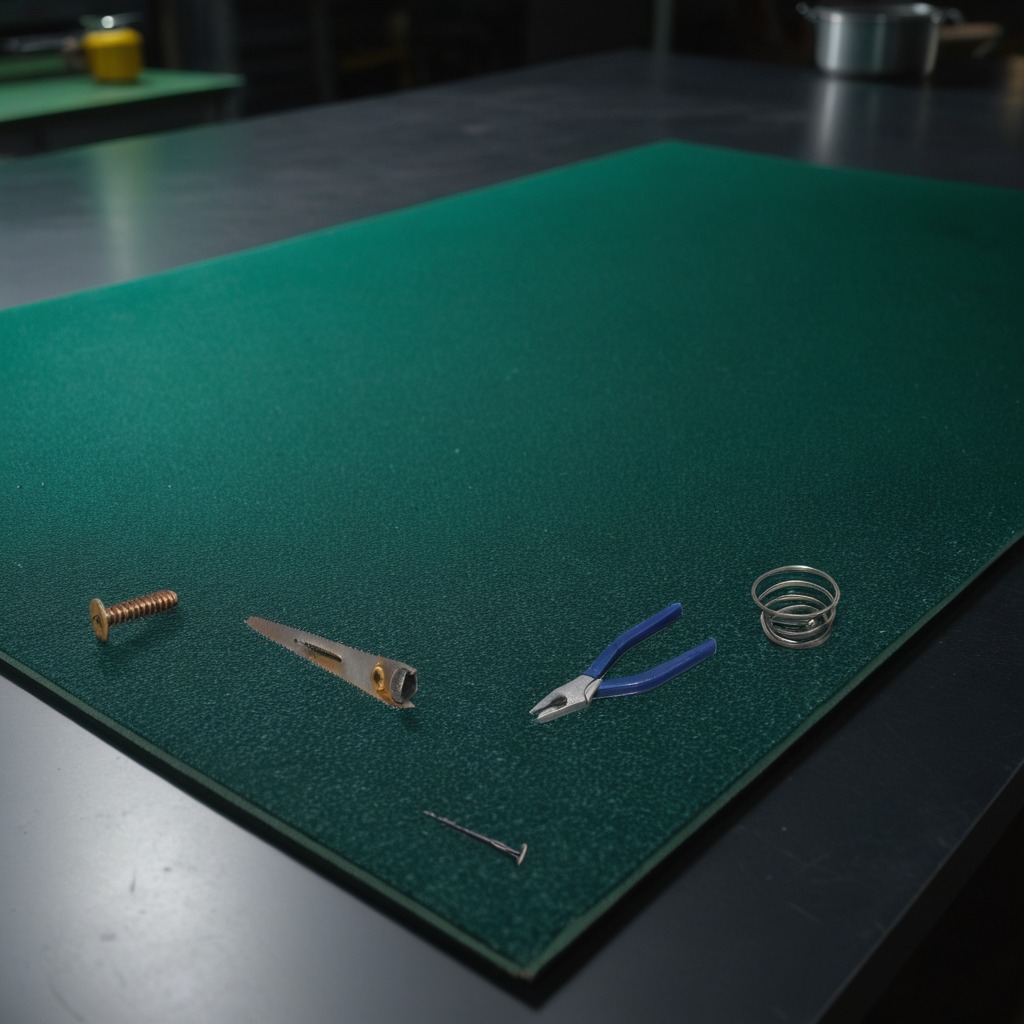
A metal machine screw, an iron nail, pliers, a coiled metal spring, and a handheld metal saw are lying on the granite tabletop.